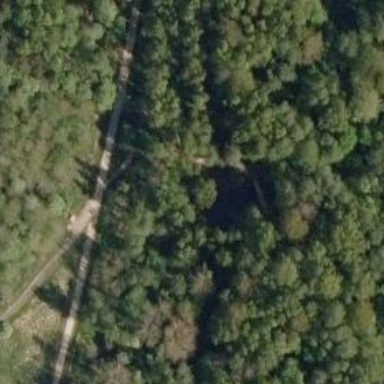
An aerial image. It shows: Footway on bridge.